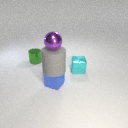
small blue metal cube below small purple metal sphere